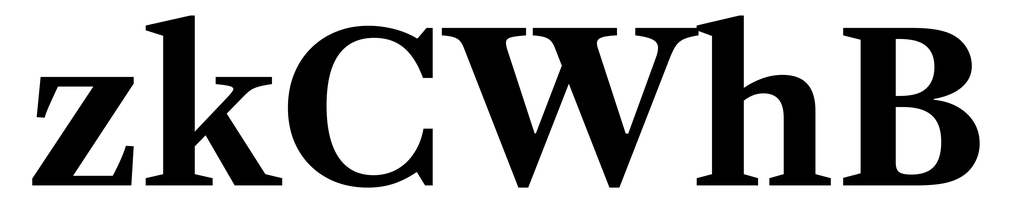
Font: LibreCaslonText_Bold